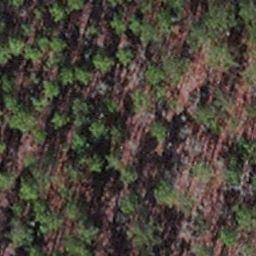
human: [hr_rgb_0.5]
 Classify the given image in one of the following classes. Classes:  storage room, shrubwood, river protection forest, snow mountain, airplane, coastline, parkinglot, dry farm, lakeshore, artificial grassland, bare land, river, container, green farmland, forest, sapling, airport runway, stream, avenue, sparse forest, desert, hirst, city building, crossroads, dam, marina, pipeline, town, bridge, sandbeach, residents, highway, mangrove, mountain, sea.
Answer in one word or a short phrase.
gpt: sapling